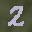
Label: 2